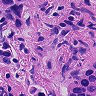
Metastatic tissue present: yes